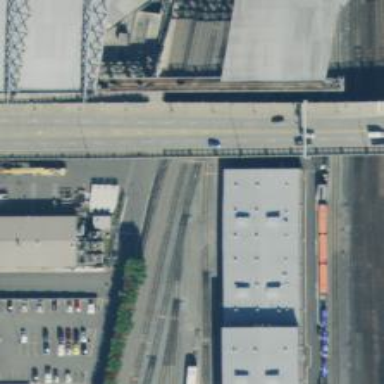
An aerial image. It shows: Covered railway yard tunnel.